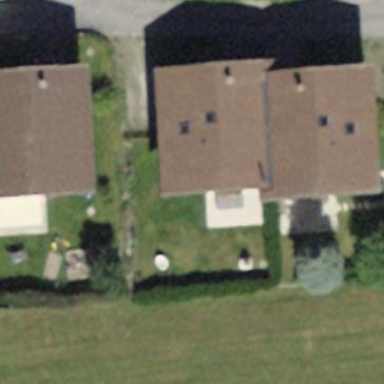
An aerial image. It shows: Semi-detached house.